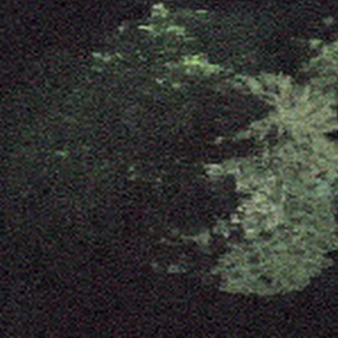
Label: other